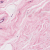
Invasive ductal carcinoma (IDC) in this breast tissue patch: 0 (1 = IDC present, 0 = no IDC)